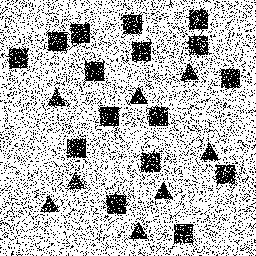
Squares: 16
Triangles: 8
Stars: 0
Total shapes: 24